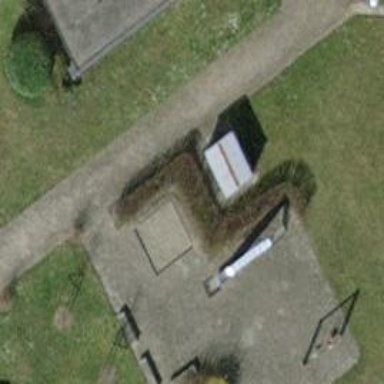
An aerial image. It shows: Playground with slide.